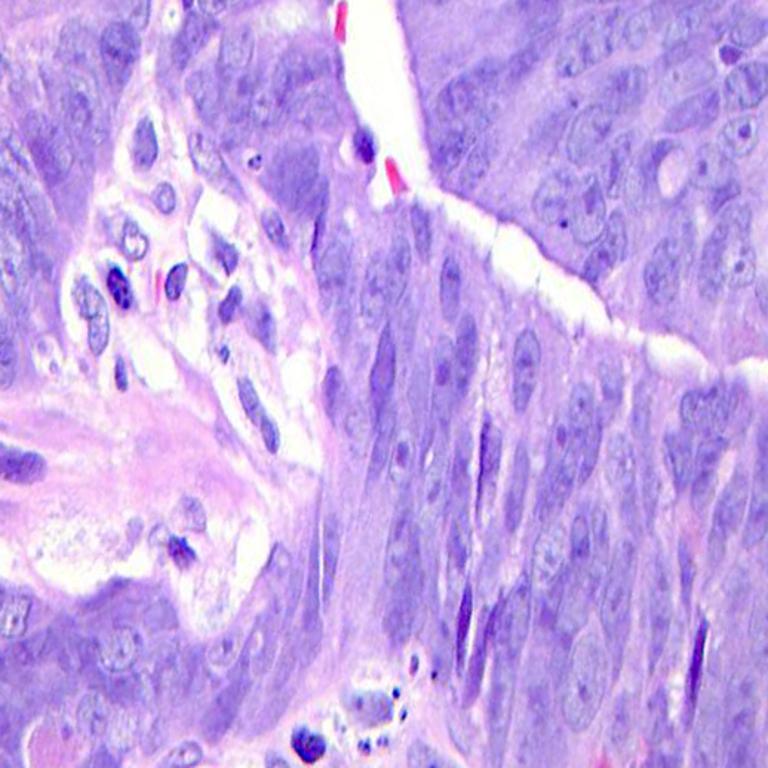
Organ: colon
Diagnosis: adenocarcinomas